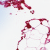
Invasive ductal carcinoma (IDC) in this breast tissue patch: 0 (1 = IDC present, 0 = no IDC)